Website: crate-barrel
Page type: billing-address
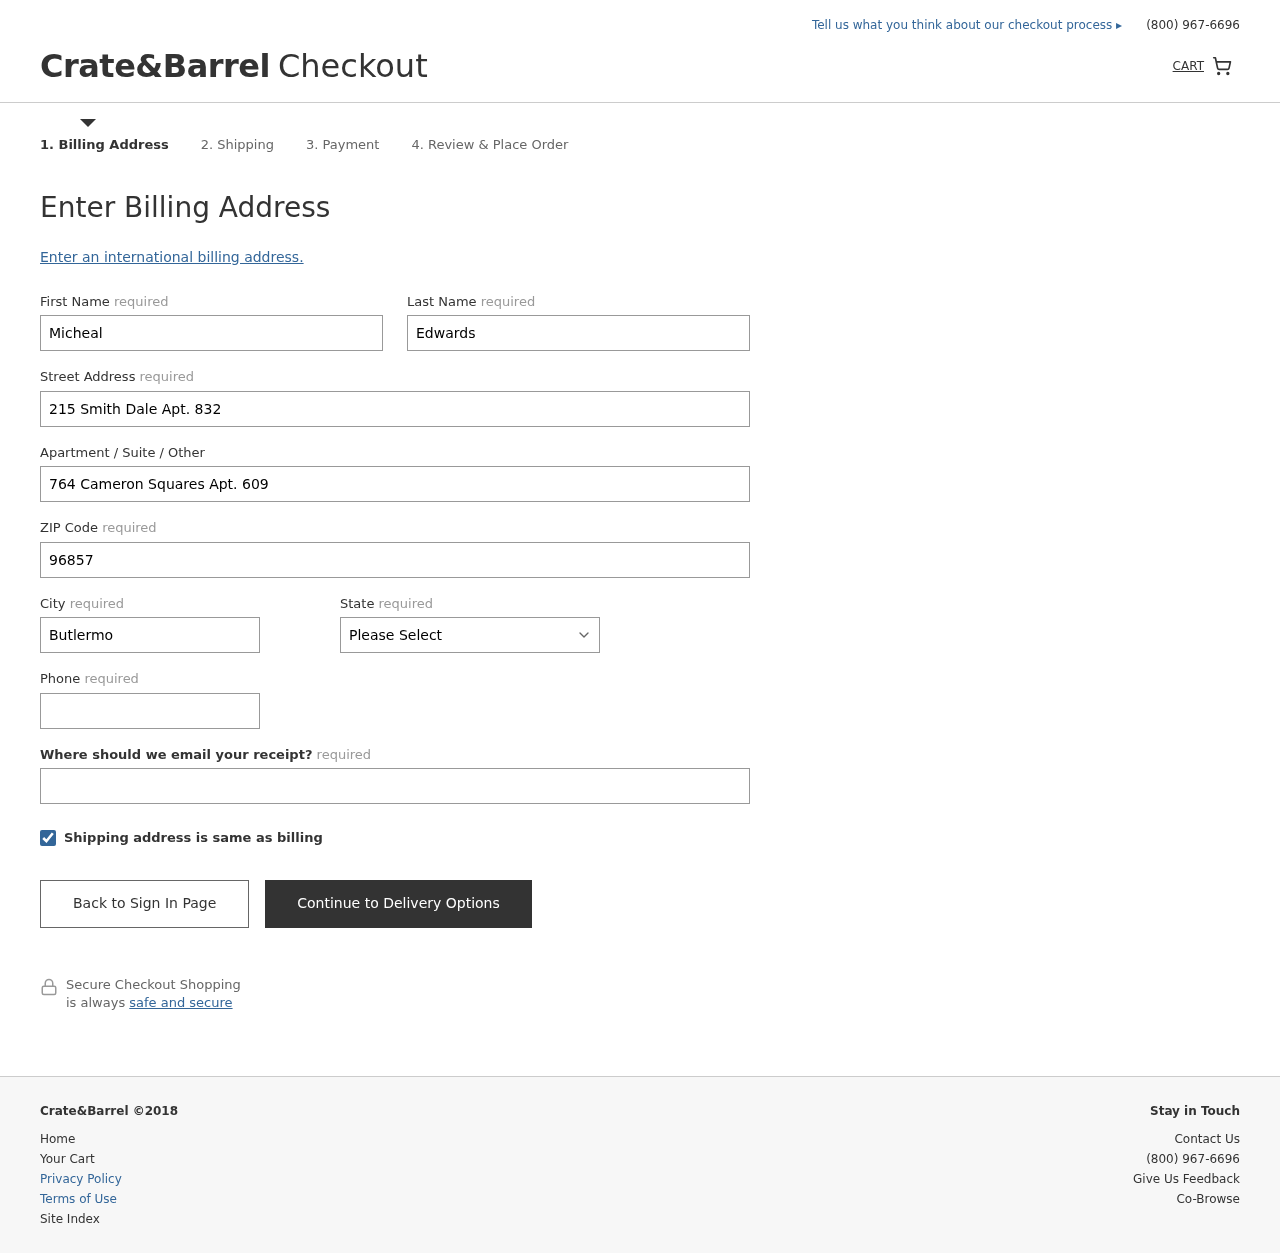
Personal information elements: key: PII_STATE
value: Minnesota
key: PII_FIRSTNAME
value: Micheal
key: PII_LASTNAME
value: Edwards
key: PII_STREET
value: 215 Smith Dale Apt. 832
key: PII_STREET2
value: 764 Cameron Squares Apt. 609
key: PII_POSTCODE
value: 96857
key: PII_CITY
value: Butlermouth
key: PII_PHONE
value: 8903562190
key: PII_EMAIL
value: medwards@hotmail.com